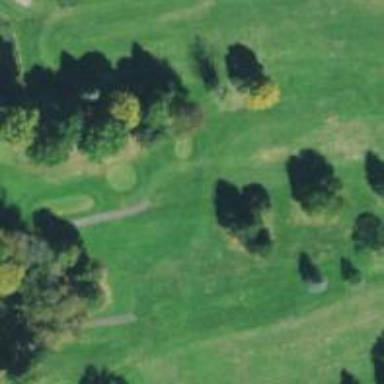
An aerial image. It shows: Grass area designated as golf tee.